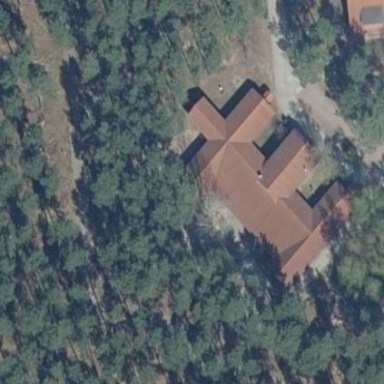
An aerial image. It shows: Building with gabled roof made of roof tiles.